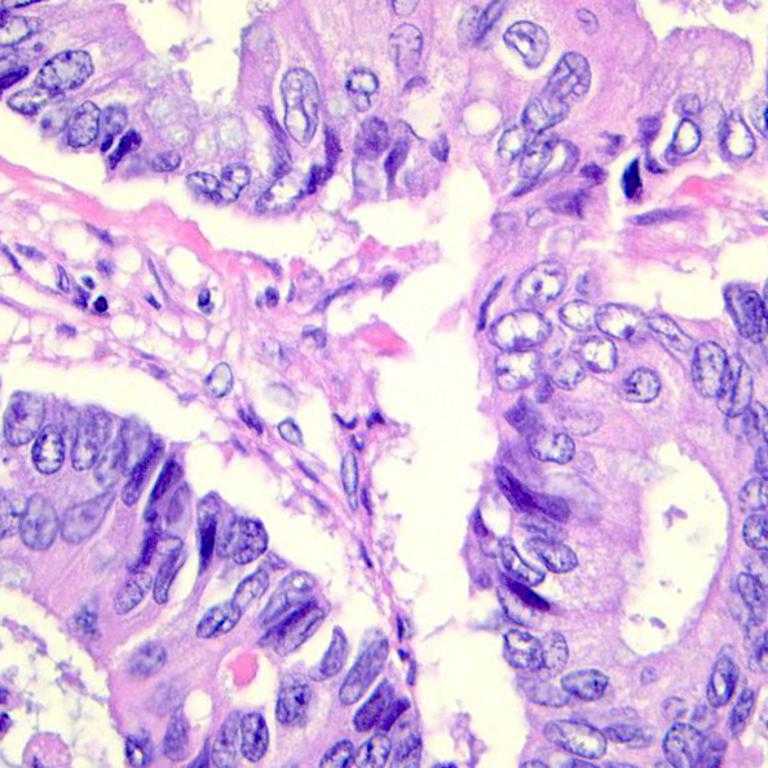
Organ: colon
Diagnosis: adenocarcinomas